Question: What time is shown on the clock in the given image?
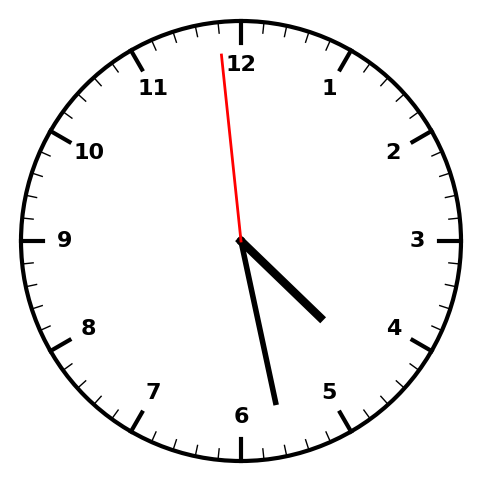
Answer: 04:27:59